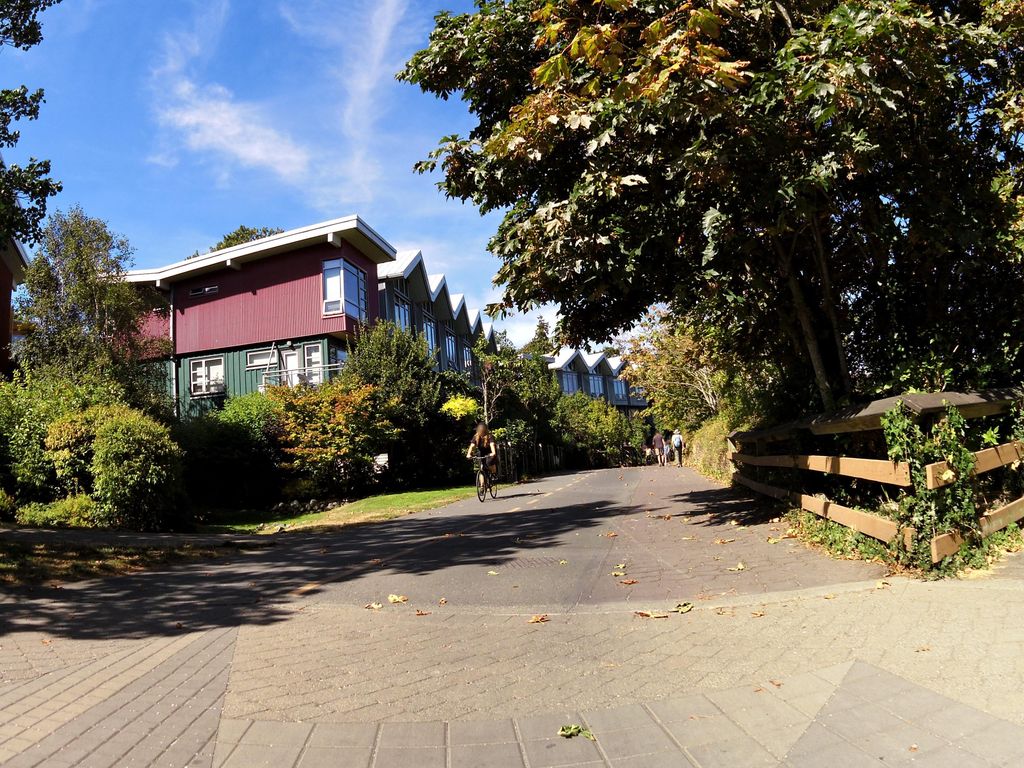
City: victoria